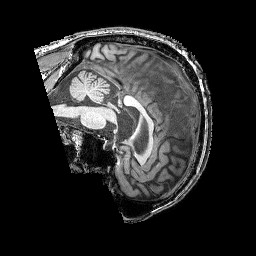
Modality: T1w
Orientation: sagittal
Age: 58
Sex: male
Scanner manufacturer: siemens
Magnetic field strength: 3 T
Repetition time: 2.25 s
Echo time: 0.00411 s